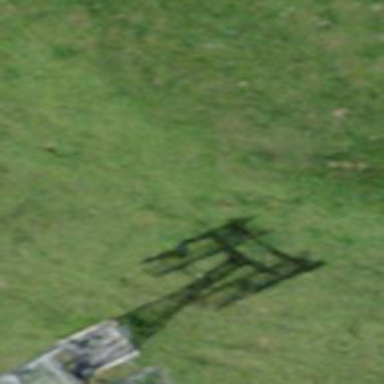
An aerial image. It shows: Pylon for aerialway.